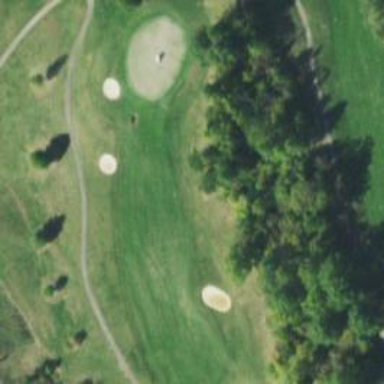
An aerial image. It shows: Golf fairway surrounded by grass.